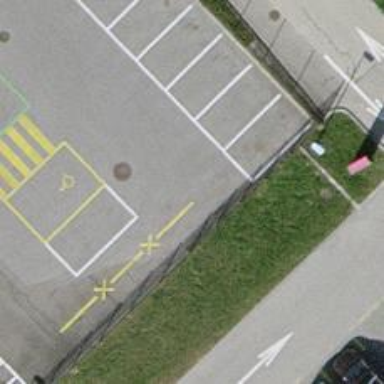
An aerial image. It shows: Parking aisle designated as service road.